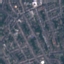
Land use / land cover: Residential